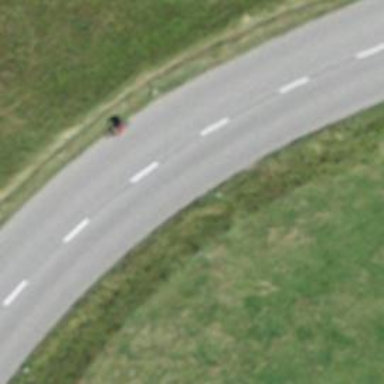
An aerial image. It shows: Asphalt road classified as primary highway.